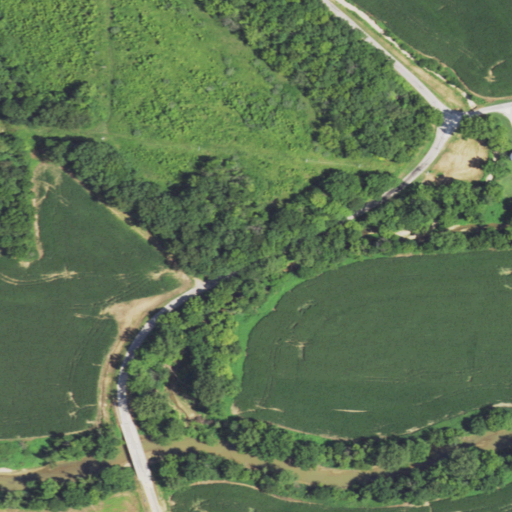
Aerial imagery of valley in Illinois named Fieldon Hollow containing cultivated crops, pasture, deciduous forest, woody wetlands, open development, low intensity development, mixed forest, and medium intensity development